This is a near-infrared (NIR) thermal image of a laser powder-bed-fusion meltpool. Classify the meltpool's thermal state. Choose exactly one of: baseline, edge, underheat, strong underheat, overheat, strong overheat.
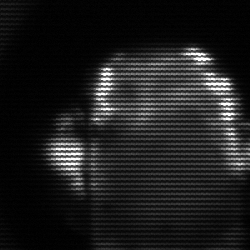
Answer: baseline